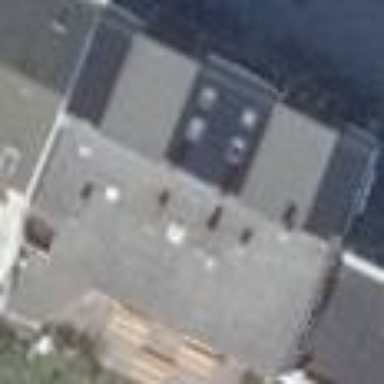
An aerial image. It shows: Residential building with skillion roof shape.